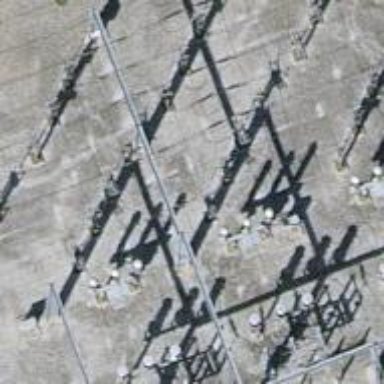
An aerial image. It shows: Power line with three cables in bay configuration.